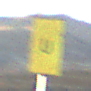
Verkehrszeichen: AnkuendigungOderFortsetzungUmleitungOhnePfeilsymbol
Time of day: SunriseSunset
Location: Outdoor (Nature)
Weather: PartlyCloudy
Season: NotSpecified
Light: Natural